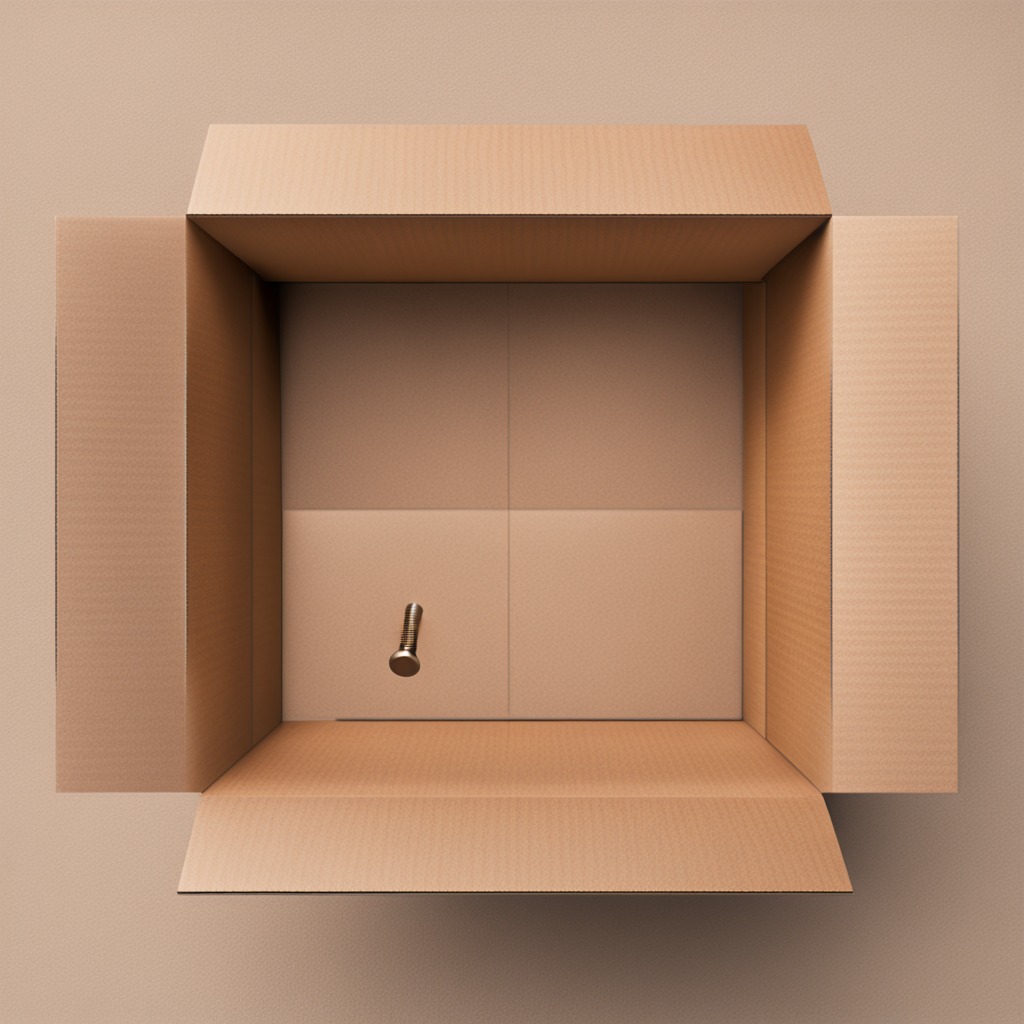
A metal screw lies on the cardboard box surface in an outdoor workshop during daytime bright natural light soft shadows slightly creased but